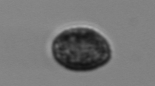
Label: Pseudochattonella_farcimen